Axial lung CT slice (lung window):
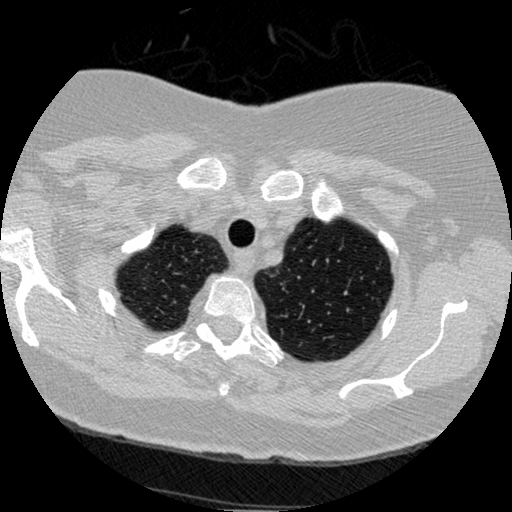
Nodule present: no